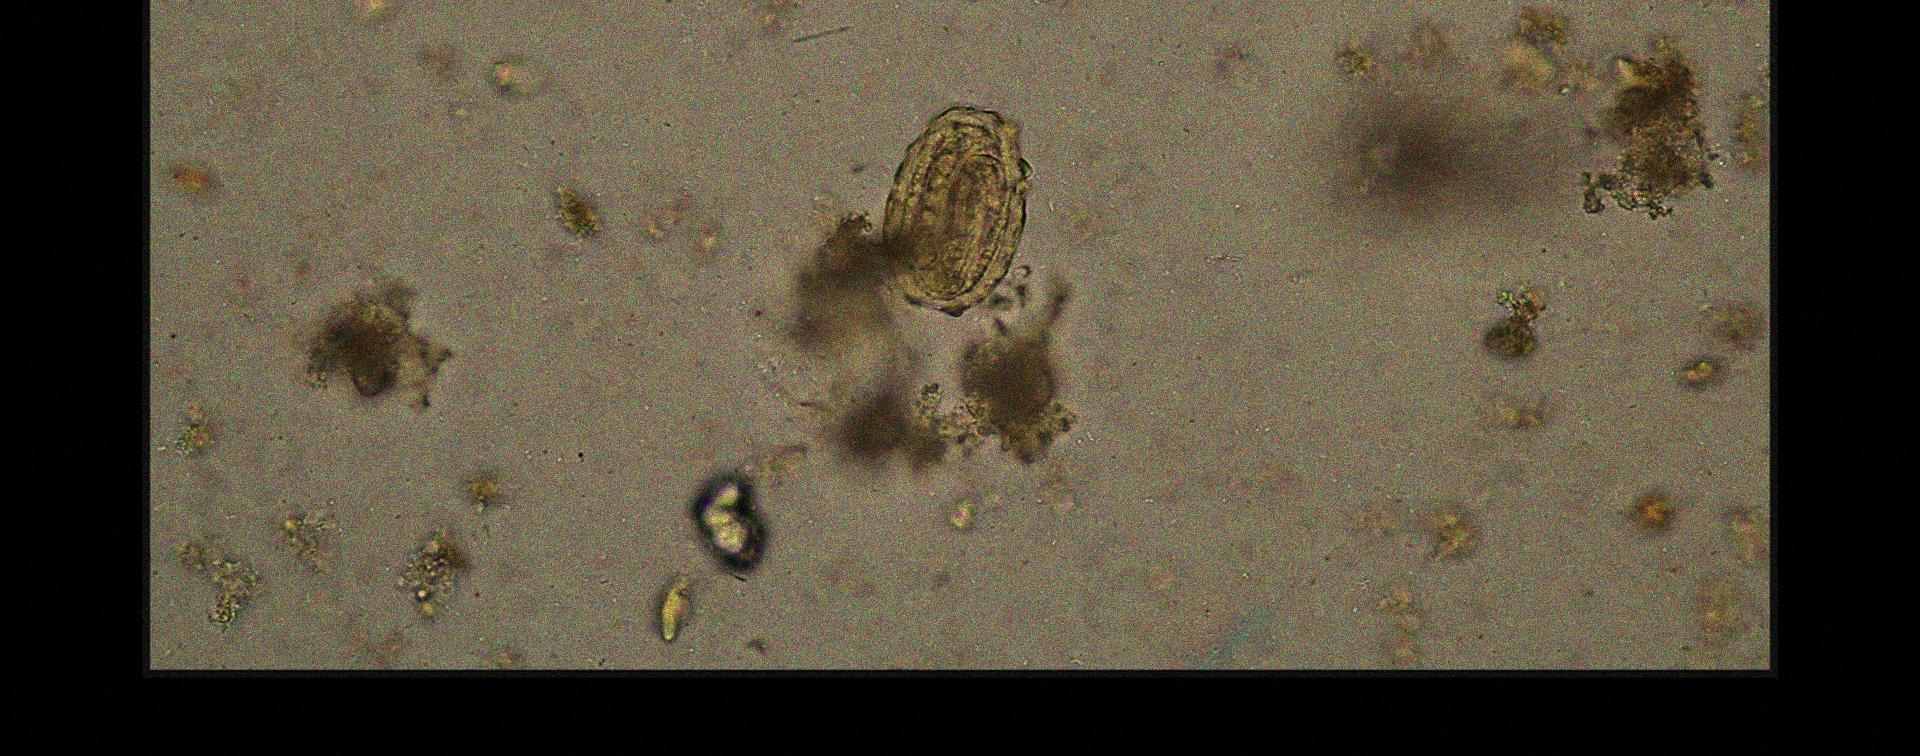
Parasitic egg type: Ascaris lumbricoides